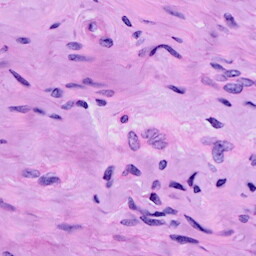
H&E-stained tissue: Cervix